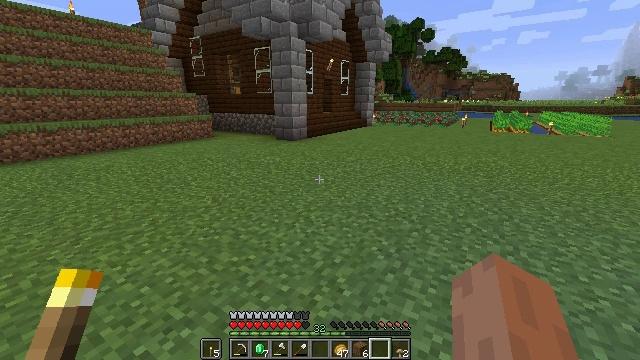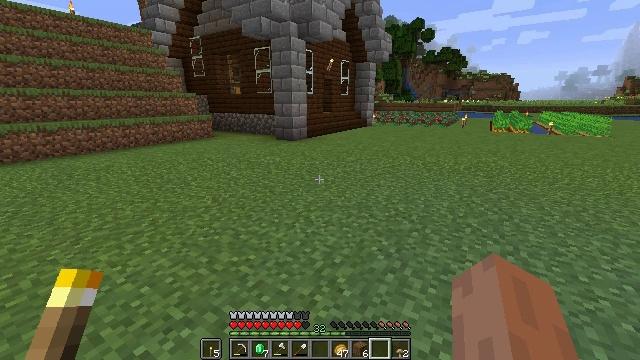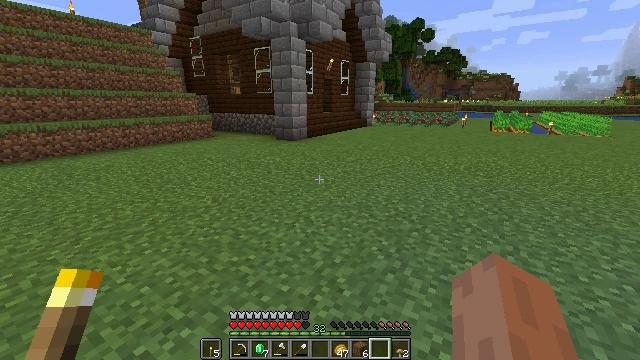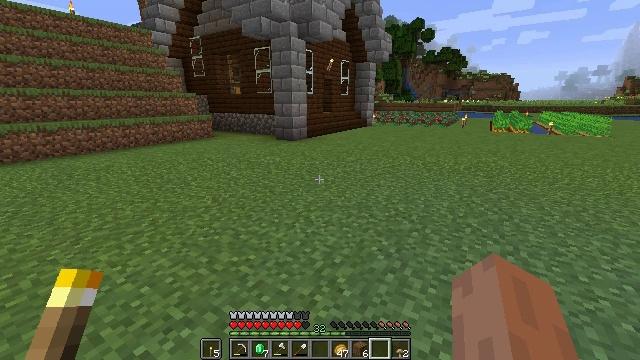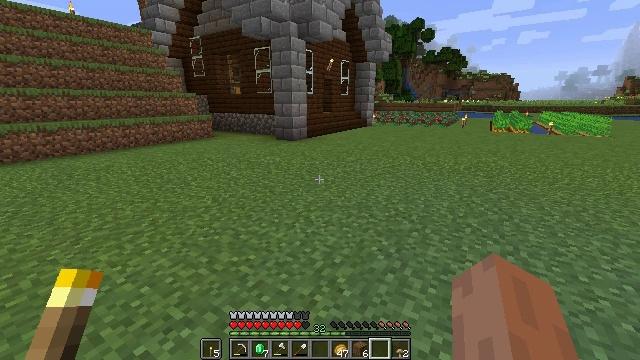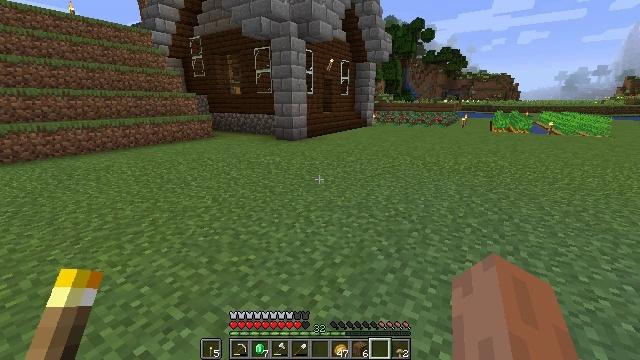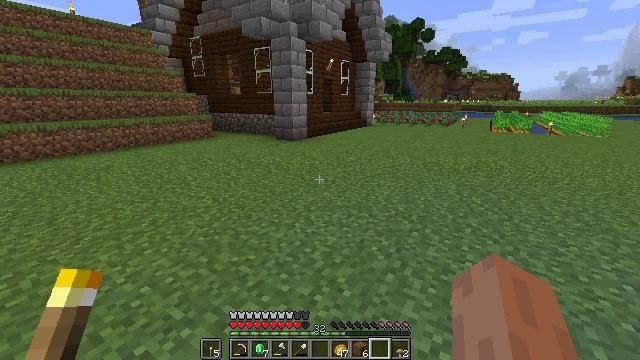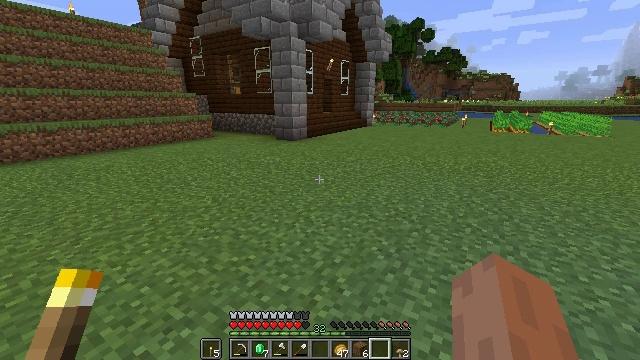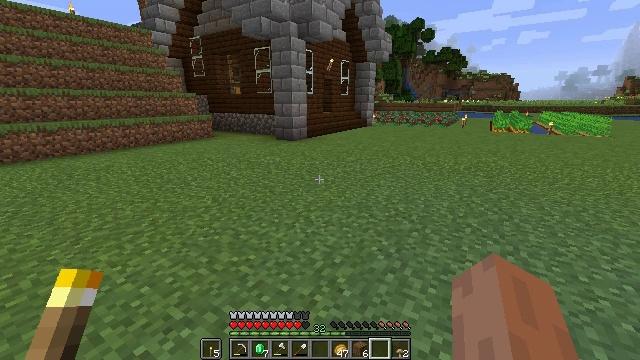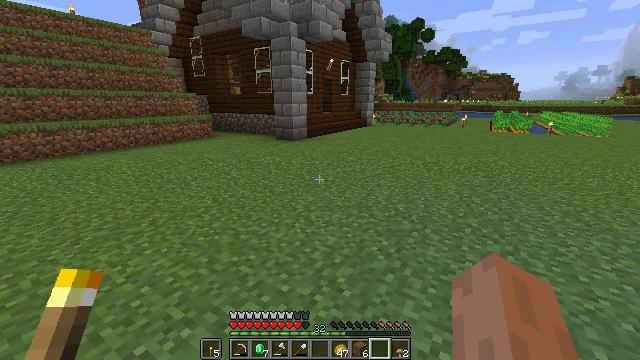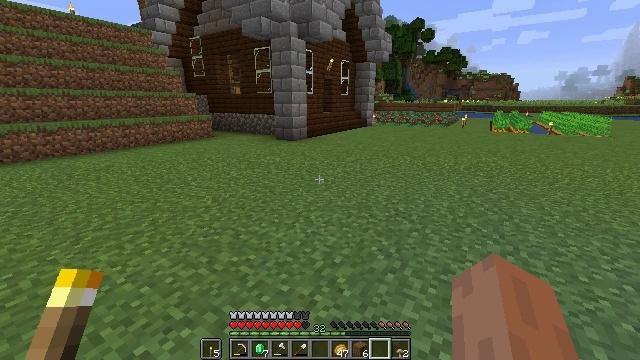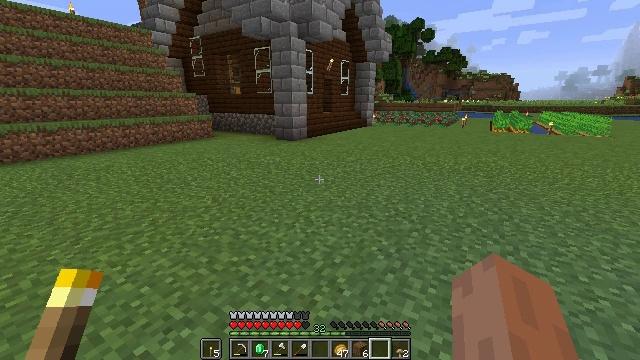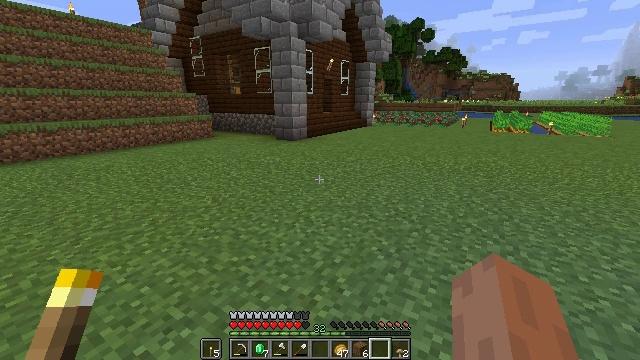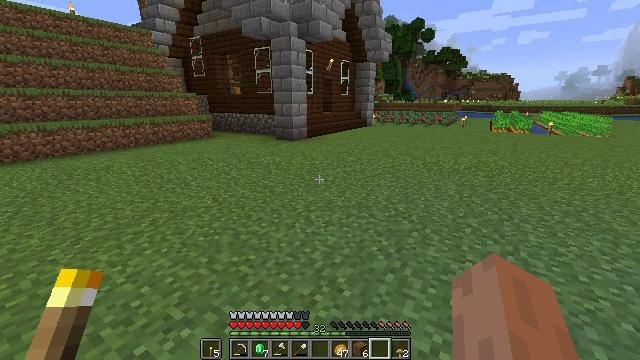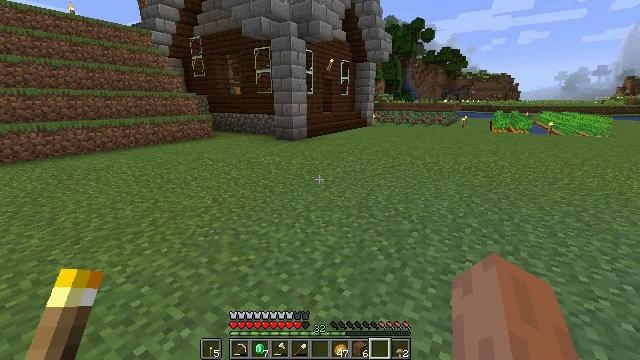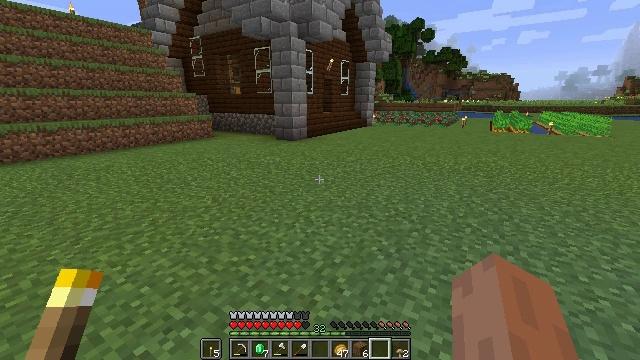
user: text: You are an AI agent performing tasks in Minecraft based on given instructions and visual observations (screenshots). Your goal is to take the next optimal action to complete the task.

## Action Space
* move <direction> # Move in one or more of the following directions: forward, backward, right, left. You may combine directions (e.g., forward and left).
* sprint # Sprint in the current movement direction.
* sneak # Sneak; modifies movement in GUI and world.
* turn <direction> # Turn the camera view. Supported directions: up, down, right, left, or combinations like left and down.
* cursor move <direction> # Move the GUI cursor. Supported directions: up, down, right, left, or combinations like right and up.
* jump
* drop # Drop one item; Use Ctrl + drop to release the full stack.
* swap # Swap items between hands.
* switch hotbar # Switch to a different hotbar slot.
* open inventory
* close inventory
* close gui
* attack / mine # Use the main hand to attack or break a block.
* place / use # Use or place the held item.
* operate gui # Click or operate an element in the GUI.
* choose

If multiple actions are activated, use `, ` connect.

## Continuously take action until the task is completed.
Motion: motion action
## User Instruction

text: Craft spruce stairs from spruce planks.
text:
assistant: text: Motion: no_op
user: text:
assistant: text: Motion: no_op
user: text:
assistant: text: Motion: no_op
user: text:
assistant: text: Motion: no_op
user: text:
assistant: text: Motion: no_op
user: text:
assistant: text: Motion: no_op
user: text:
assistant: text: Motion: no_op
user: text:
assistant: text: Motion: no_op
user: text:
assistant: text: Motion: no_op
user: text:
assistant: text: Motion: no_op
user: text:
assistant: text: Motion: no_op
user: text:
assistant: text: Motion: no_op
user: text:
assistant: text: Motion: no_op
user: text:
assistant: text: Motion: no_op
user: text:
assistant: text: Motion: no_op
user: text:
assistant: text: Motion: no_op
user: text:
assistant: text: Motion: no_op
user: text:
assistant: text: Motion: no_op
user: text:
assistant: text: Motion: no_op
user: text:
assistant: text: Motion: no_op
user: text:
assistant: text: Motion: no_op
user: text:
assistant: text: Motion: no_op
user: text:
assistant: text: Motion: no_op
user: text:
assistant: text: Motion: no_op
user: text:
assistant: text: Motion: no_op
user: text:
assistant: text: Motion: no_op
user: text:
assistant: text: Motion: no_op
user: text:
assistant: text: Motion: no_op
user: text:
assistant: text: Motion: no_op
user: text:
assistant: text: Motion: no_op